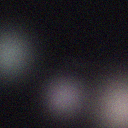
Screen state: off